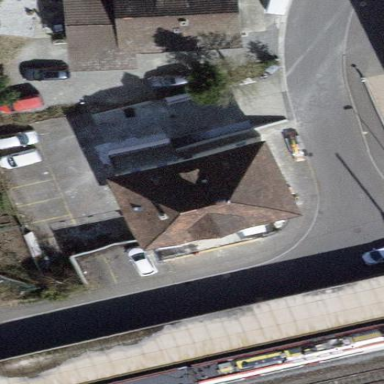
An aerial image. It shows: Building with tile roof.